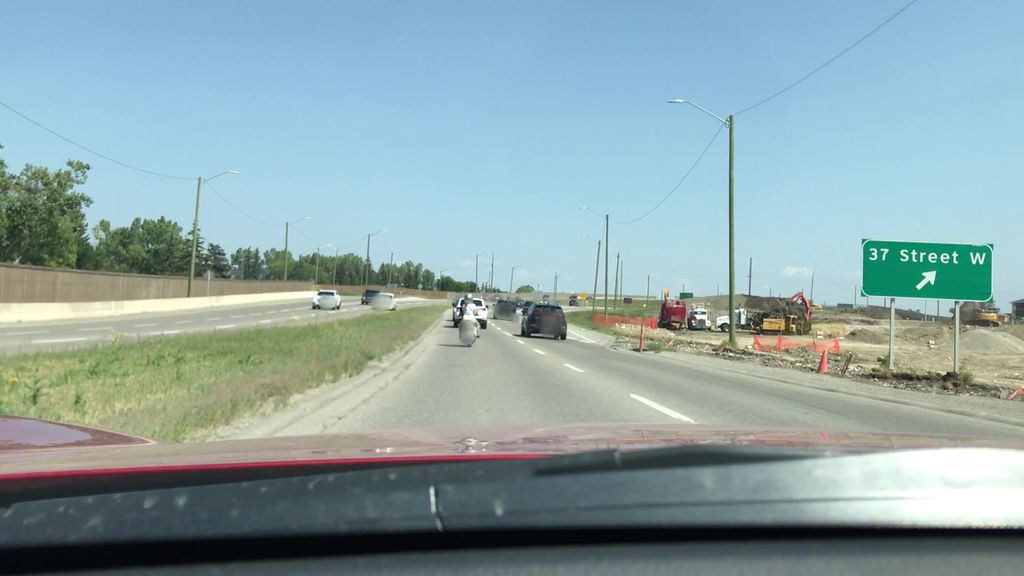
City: calgary